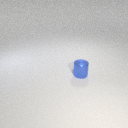
small blue metal cylinder